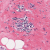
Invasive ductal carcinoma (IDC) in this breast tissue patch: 0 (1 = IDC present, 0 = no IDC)